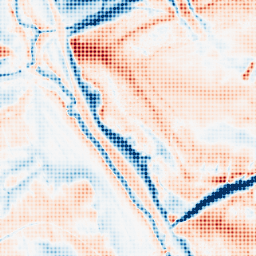
Category: classical
Decomposition family: gaussian_anisotropic
Decomposition parameters: sigma_x: 5
sigma_y: 10
Upsampling method: sinc_blackman
Upsampling parameters: scale: 8
kernel_size: 8
Upsampling scale: 8